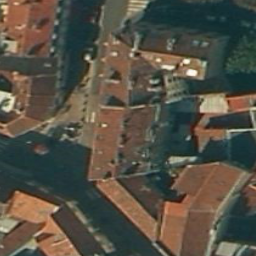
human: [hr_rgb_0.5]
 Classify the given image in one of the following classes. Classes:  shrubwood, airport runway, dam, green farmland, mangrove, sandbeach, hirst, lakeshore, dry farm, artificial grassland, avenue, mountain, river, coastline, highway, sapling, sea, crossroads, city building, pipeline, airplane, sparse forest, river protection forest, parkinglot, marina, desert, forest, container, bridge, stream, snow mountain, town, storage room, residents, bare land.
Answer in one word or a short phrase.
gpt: city building